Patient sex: M
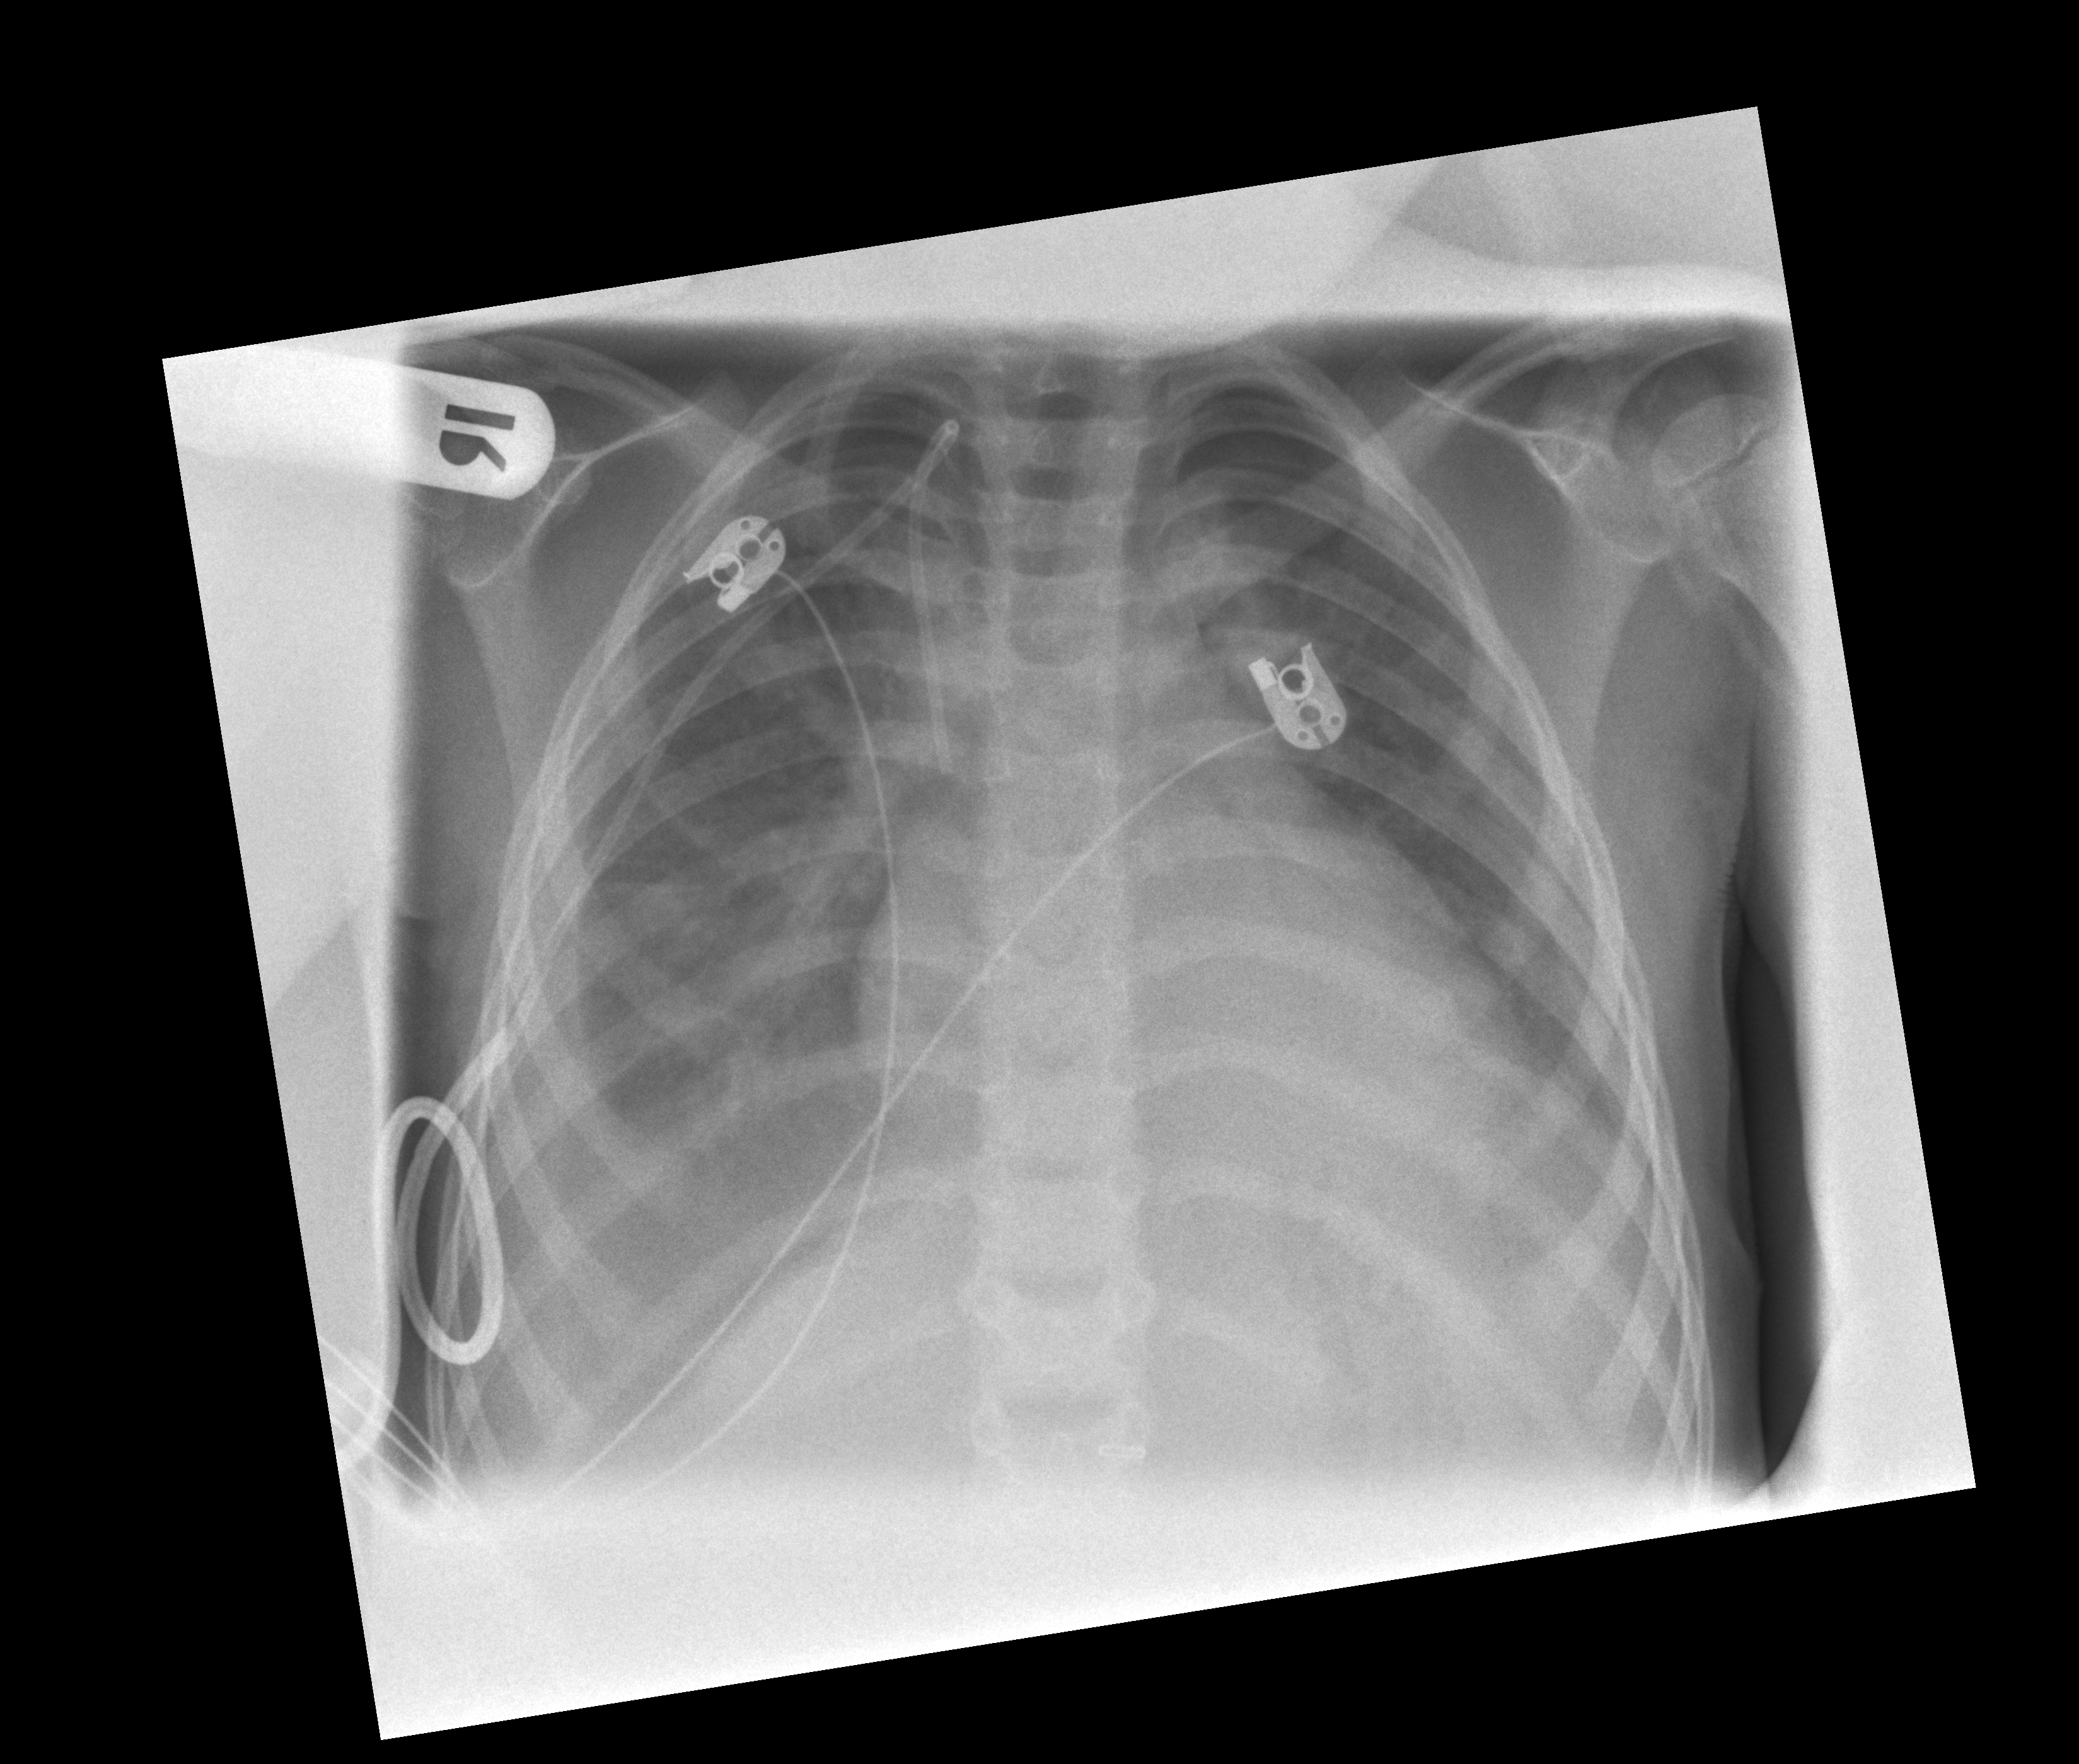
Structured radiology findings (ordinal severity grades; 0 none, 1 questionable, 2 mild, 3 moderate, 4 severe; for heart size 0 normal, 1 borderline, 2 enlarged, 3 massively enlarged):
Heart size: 2
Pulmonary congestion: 0
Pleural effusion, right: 2
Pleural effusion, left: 0
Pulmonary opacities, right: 0
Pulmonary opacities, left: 0
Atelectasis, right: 2
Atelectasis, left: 0